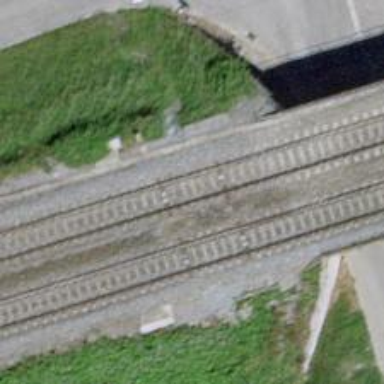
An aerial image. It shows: Railway with electrified contact lines.